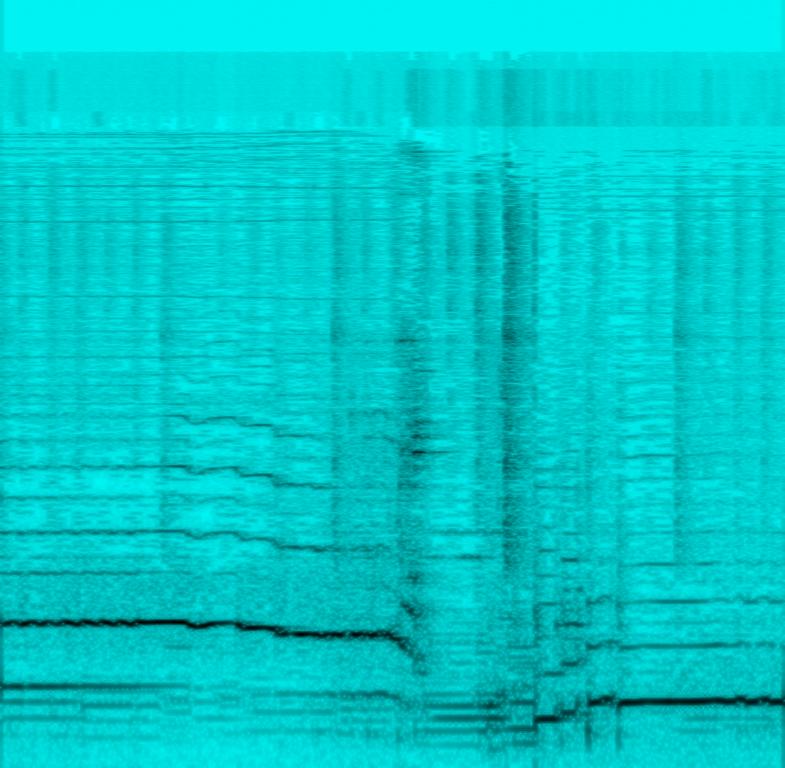
This music is an electric guitar instrumental. The tempo is slow with an electric guitar harmony and a subdued, incoherent background score. This music is classic Rock.